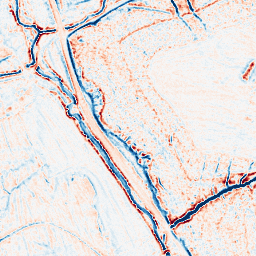
Category: edge_preserving
Decomposition family: bilateral
Decomposition parameters: d: 9
sigma_color: 25
sigma_space: 100
Upsampling method: sinc_hamming
Upsampling parameters: scale: 4
kernel_size: 8
Upsampling scale: 4